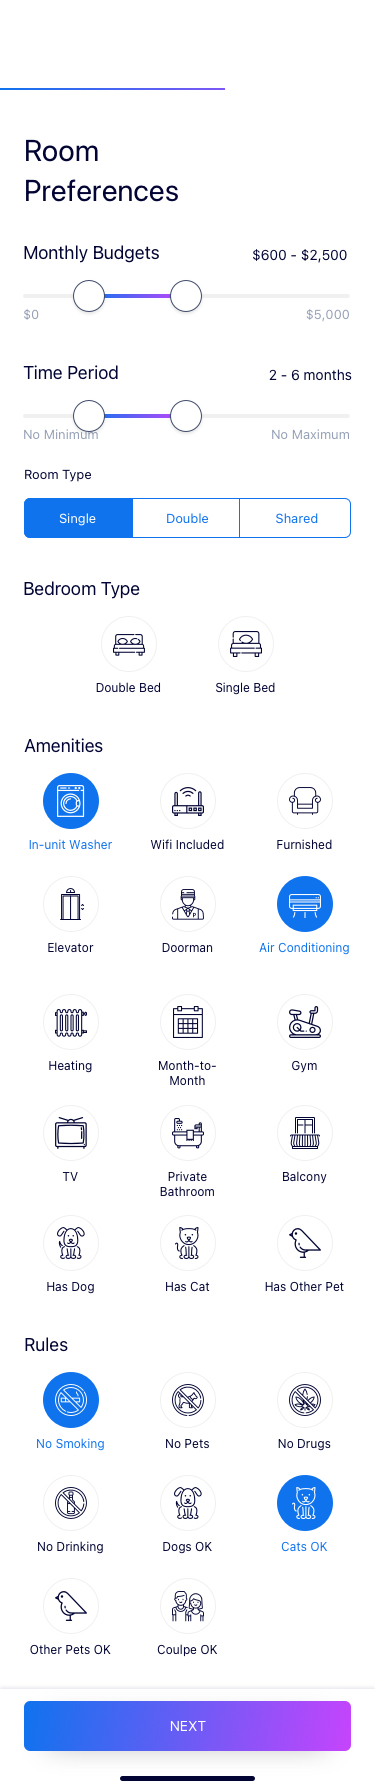
Text in this UI design:
Room
Preferences
Monthly Budgets
$600 - $2,500
$0
$5,000
Time Period
2 - 6 months
No Minimum
No Maximum
Room Type
Single
Double
Shared
Bedroom Type
Double Bed
Single Bed
Amenities
In-unit Washer
Elevator
Heating
TV
Has Dog
Wifi Included
Doorman
Month-to-Month
Private Bathroom
Has Cat
Furnished
Air Conditioning
Gym
Balcony
Has Other Pet
Rules
No Smoking
No Drinking
Other Pets OK
No Pets
Dogs OK
Coulpe OK
No Drugs
Cats OK